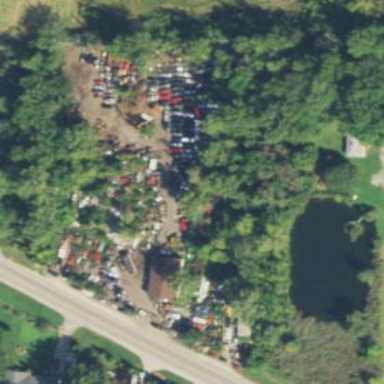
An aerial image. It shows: Scrap yard located in industrial area.